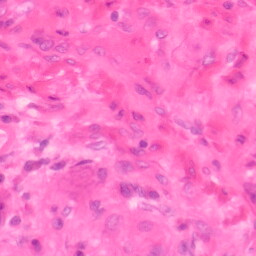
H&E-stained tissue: Colon